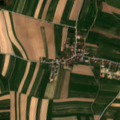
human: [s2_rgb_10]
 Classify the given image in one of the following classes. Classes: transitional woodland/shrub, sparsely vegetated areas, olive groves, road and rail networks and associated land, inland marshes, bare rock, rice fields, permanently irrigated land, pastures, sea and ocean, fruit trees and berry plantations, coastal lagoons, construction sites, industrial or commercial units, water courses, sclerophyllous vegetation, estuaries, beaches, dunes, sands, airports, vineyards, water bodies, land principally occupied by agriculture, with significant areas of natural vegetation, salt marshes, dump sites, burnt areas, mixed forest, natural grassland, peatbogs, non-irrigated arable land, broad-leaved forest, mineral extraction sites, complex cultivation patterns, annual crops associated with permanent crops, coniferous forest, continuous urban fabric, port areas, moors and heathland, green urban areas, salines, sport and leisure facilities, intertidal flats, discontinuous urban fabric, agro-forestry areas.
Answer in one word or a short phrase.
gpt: discontinuous urban fabric, non-irrigated arable land, complex cultivation patterns, land principally occupied by agriculture, with significant areas of natural vegetation, coniferous forest